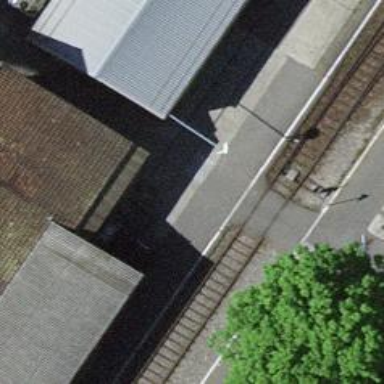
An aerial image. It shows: Level crossing along the railway.